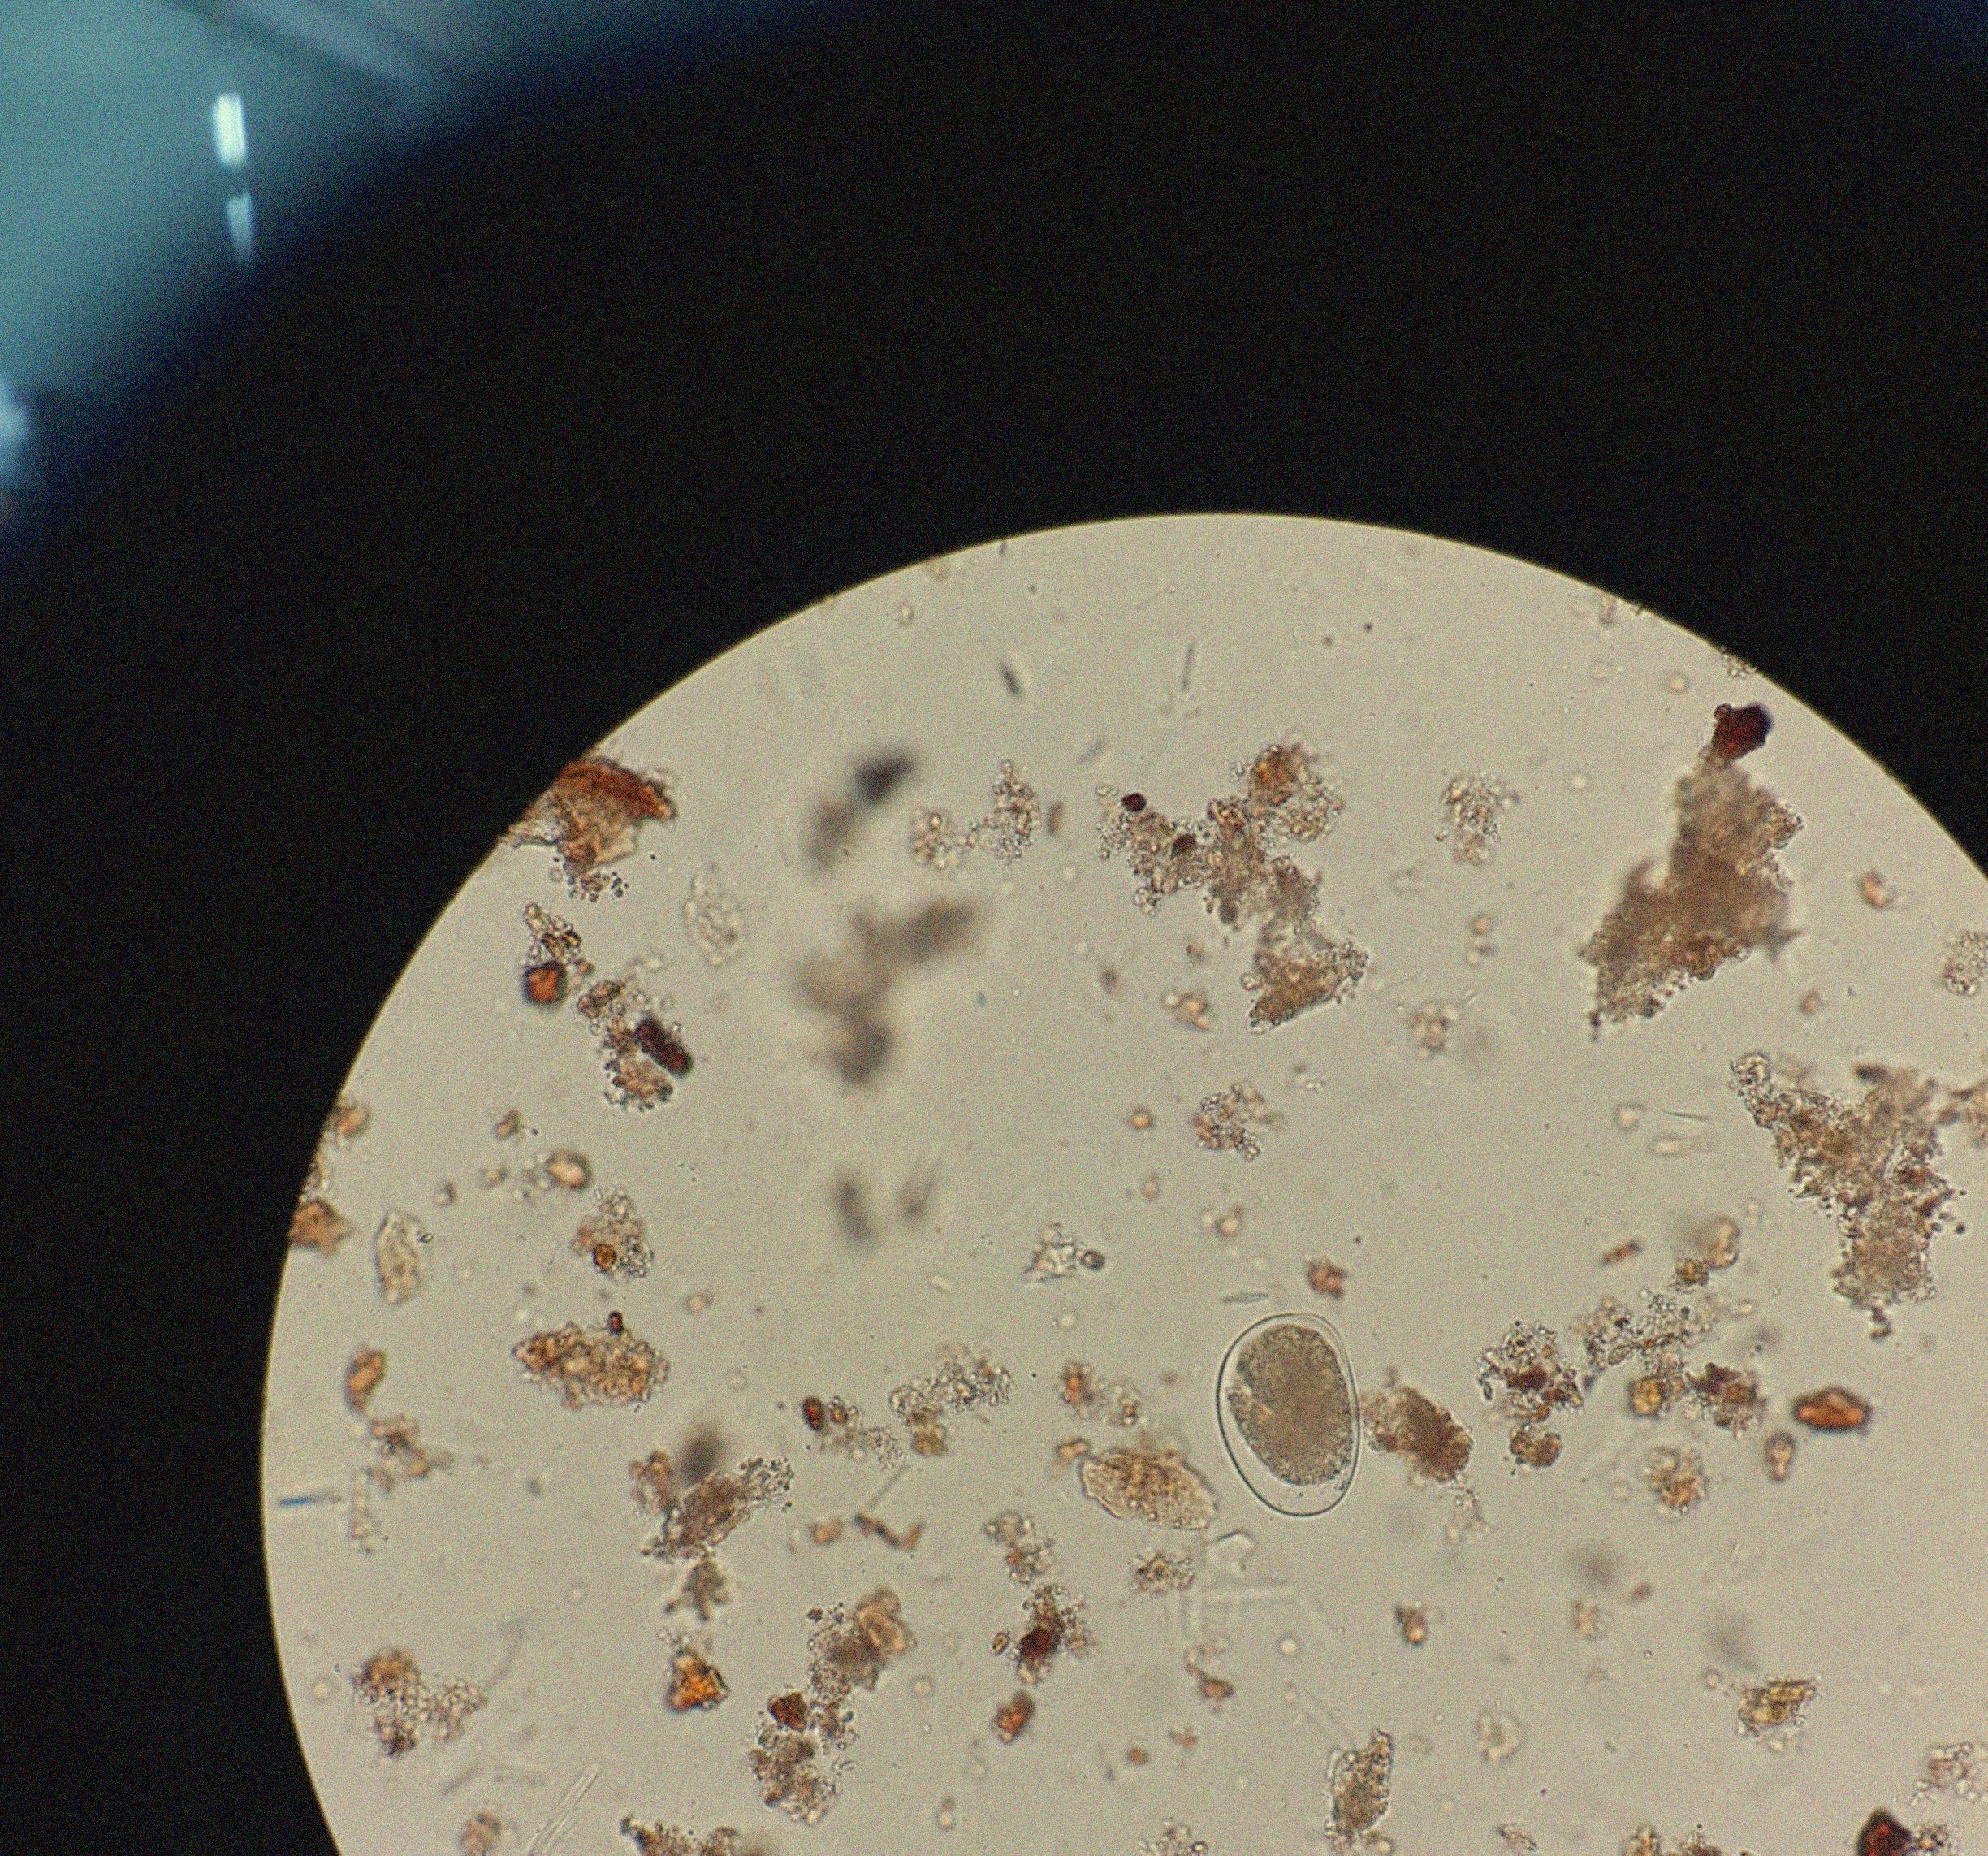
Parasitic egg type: Hookworm egg